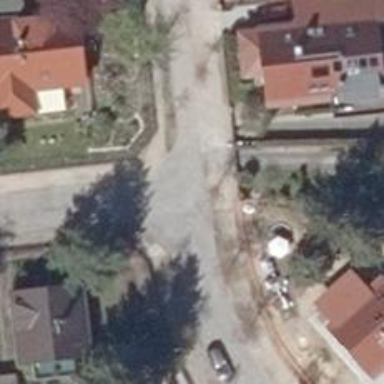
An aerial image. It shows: Residential road surfaced with concrete plates.